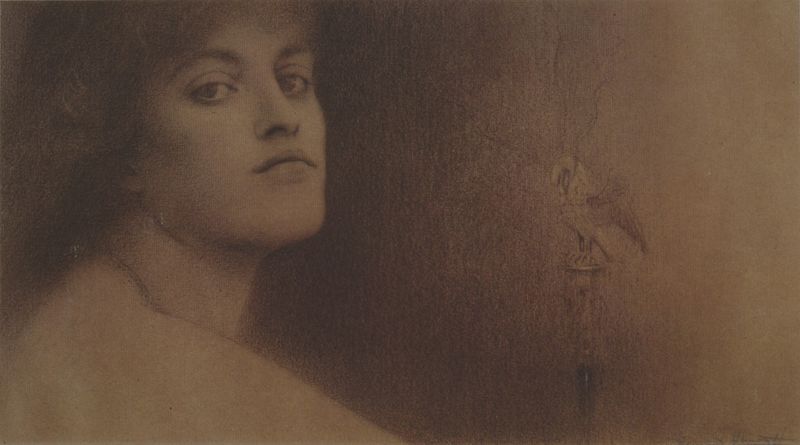
Titel: Etude pour L'offrande
Künstler: Fernand Khnopff
Standort: Wien
Institution: Albertina
Schlagwörter: adler, akt, dunkel, falke, flügel, haut, kopf, nackt, schatten, vogel, braun, frau, haar, hell, hintergrund, kreide, licht, mund, nase, ohr, profil, rücken, schwarz, symbol, säule, zeichen, zeichnung, blick, dame, beige, malerei, symbolismus, jung, wand, arm, augen, gesicht, bild, bildnis, hals, portrait, porträt, schauen, signatur, haare, lange haare, sitzend, augenbrauen, kinn, lippen, locken, ohren, schulter, schultern, schön, stock, schnabel, schwan, stab, kette, monochrom, nacken, sepia, jugendstil, weib, brauen, büste, pupillen, nachdenklich, klimt, halskette, lider, foto, stolz, gemalt, kohle, stich, konturen, leinwand, bleistift, krallen, göttin, nasenloch, photo, negativ, arrogant, verschwommen, halbprofil, versunken, verwischt, speer, stur, stange, selbstbewusst, khnopff, fänge, frauz, zepter, szepter, schwaz, bleistif, schnuck, katte, mut, blcik, kühn, knopff, portraait, akr, daler, gehll, gestrecktes kinn, scgtten, stabkopf, srücken